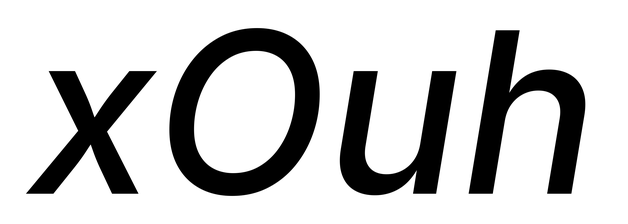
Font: Inter-Italic_Medium_Italic